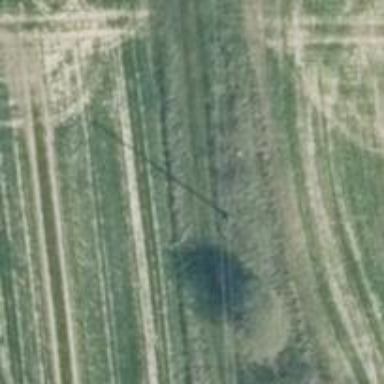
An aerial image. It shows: Power pole.